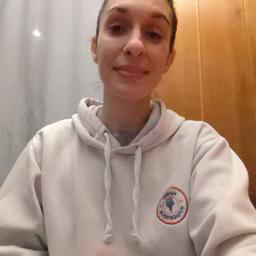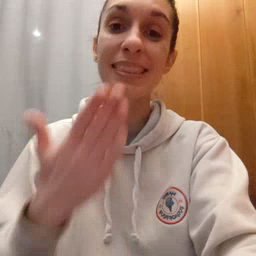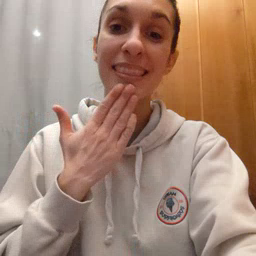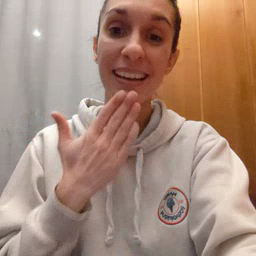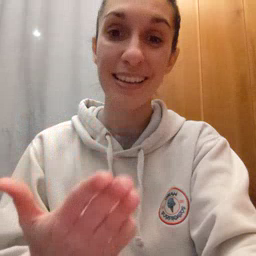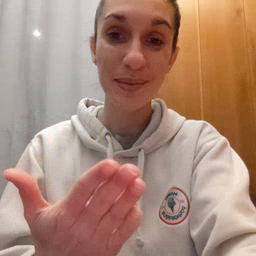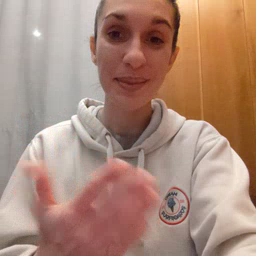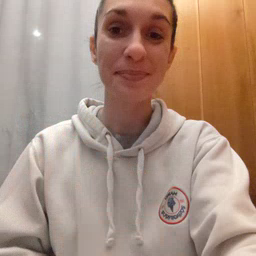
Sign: thankyou